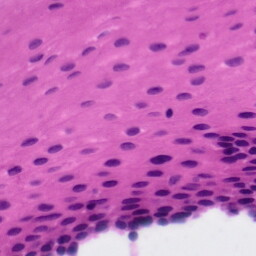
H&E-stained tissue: Tonsil